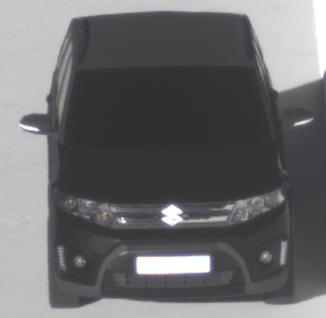
Make: Suzuki
Model: Vitara 1.6
Detailed model: Vitara (LY)
Model produced from: 2015/04
Model produced until: 2018/08
Doors: 5
Color: black
Road condition: dry road
Daytime: morning or afternoon
Contrast: high contrast